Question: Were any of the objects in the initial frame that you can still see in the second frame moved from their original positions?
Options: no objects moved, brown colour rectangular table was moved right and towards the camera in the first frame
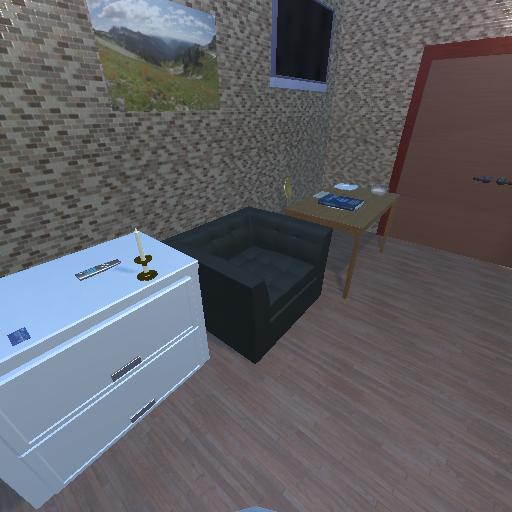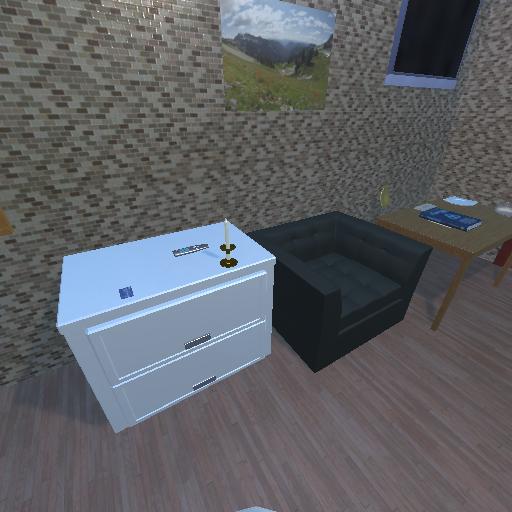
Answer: no objects moved